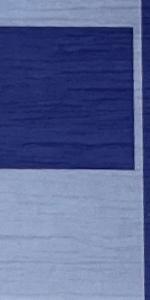
Label: Empty